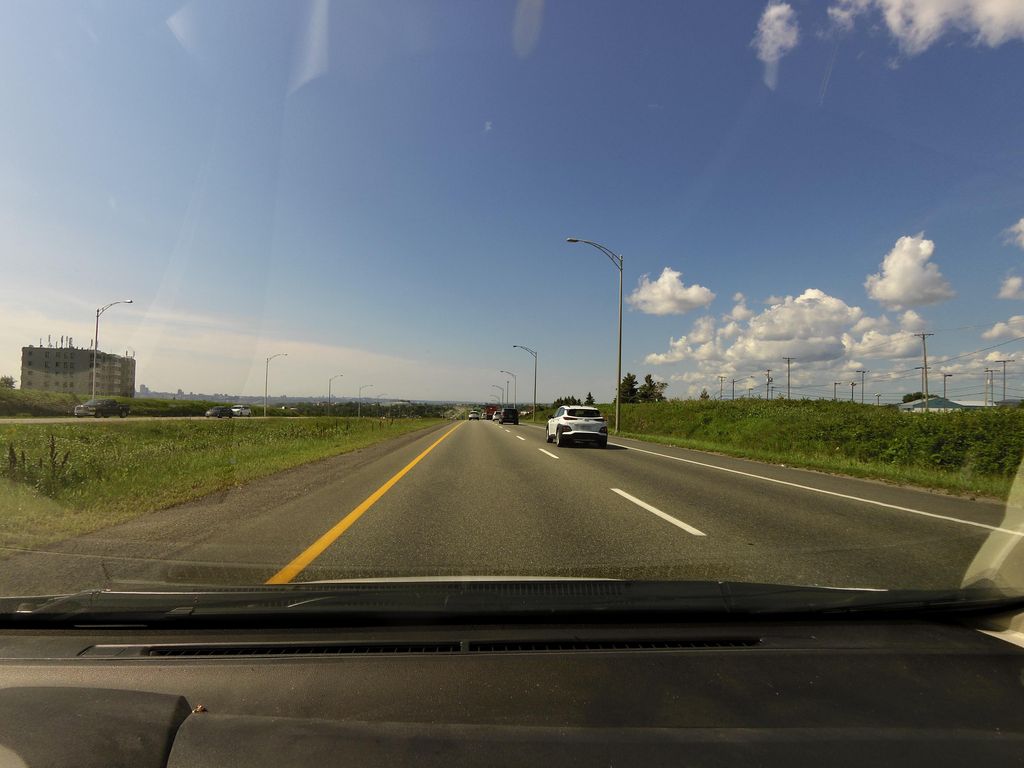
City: quebec_city